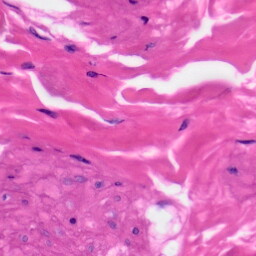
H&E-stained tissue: Skin